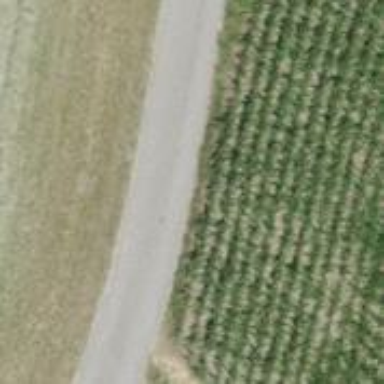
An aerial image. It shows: Gravel track road.